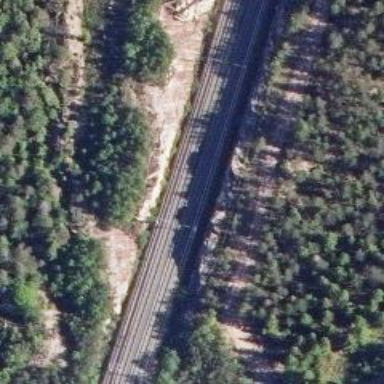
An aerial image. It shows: Railway with continuous electrified contact lines.